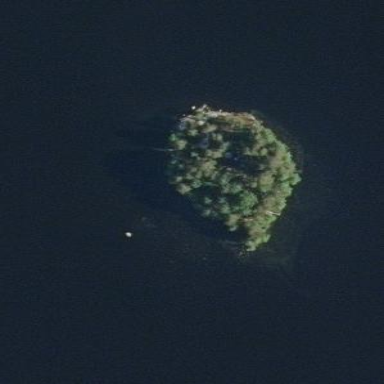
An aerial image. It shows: Image showing island.